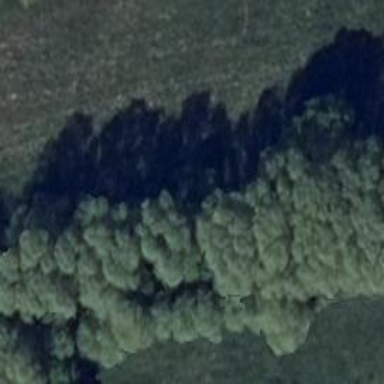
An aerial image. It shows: Row of trees in natural setting.